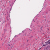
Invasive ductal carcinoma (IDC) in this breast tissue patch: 1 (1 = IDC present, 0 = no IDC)